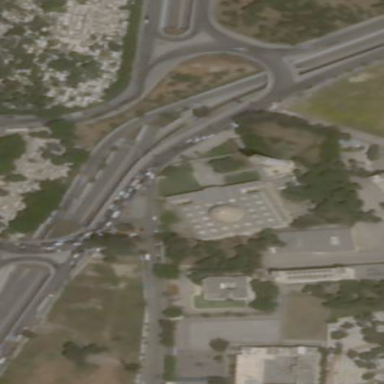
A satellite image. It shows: Building that serves as place of worship.